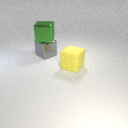
large yellow rubber cube to the right of large gray metal cube